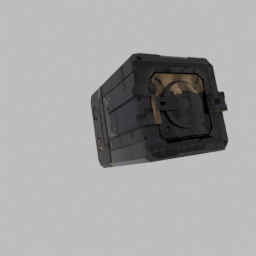
Label: tools